Question:
How can i disable Challenge Friends Button? Please help me!!!
Thanks...
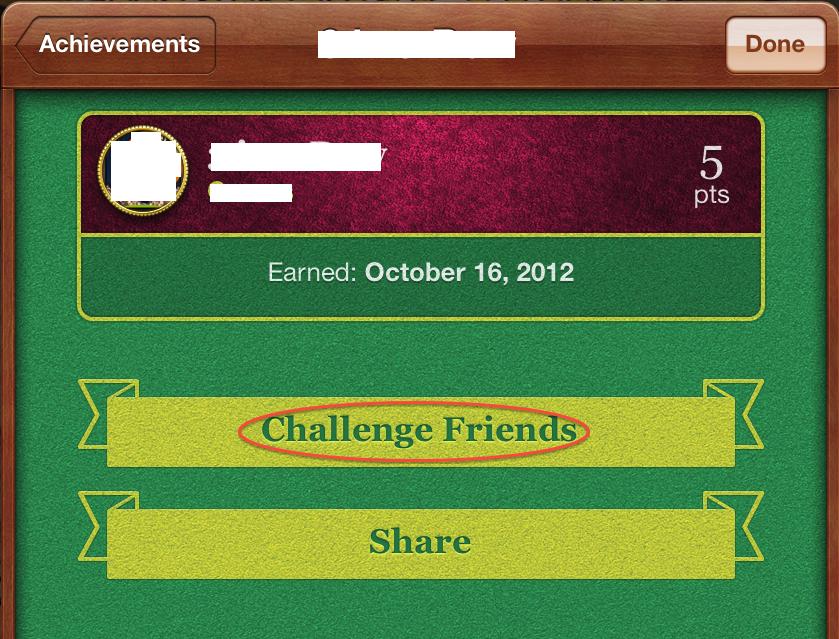
Answer: I'm pretty sure, thats not possible.
The moment you add support for Achievements or Leader-boards to your app and that app is run on iOS 6+ "Challenges" will be available to the user.
Note, challenges are not to be confused with multiplayer, to support challenges under iOS 6 you don't need to change anything in your code ;)